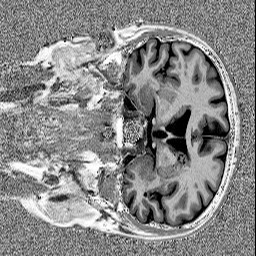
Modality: MP2RAGE
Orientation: coronal
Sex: male